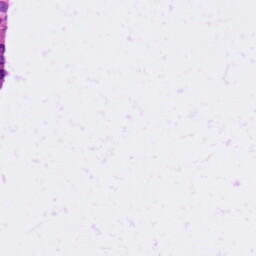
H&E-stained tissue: Pancreatic